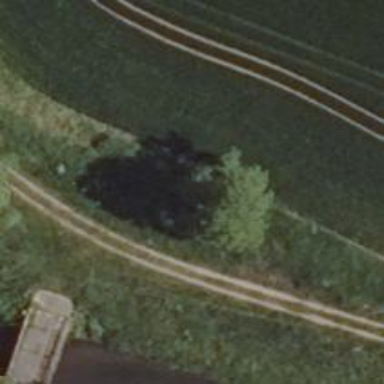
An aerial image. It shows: Landmark tree with broadleaved deciduous leaves.